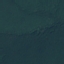
Label: Forest